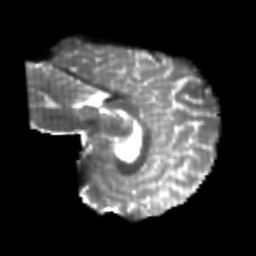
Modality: T2w
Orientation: sagittal
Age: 24
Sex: female
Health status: healthy
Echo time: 0.074 s